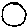
Label: circle